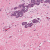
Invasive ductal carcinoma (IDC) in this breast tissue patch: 0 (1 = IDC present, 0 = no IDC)